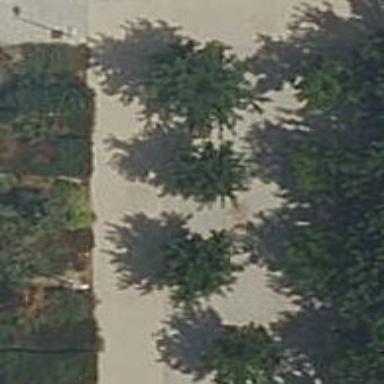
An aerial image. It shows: Single tag "natural: tree."